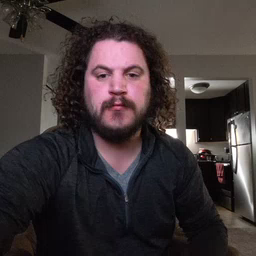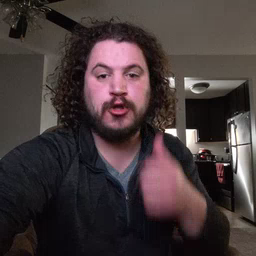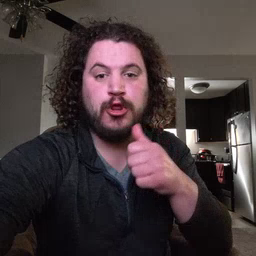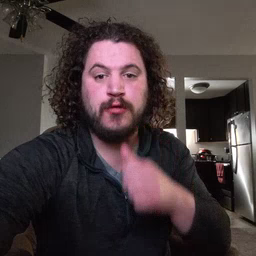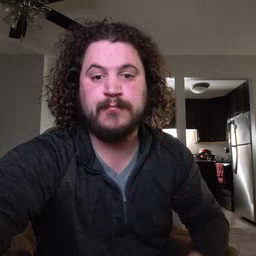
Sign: girl